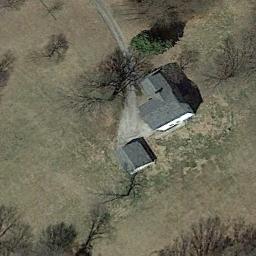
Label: sparse_residential